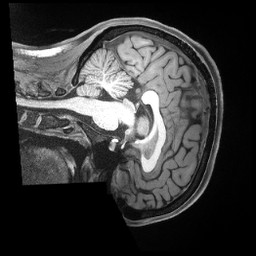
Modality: T1w
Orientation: sagittal
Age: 19
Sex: female
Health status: ill
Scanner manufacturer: siemens
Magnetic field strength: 3 T
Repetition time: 2.5 s
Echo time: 0.00181 s